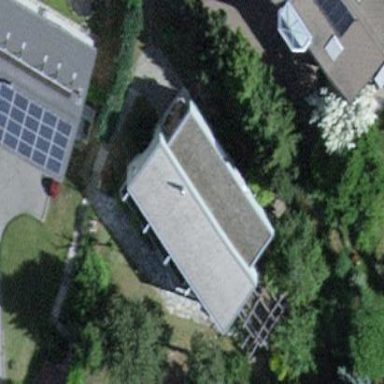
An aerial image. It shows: Detached building.